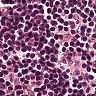
Metastatic tissue present: no